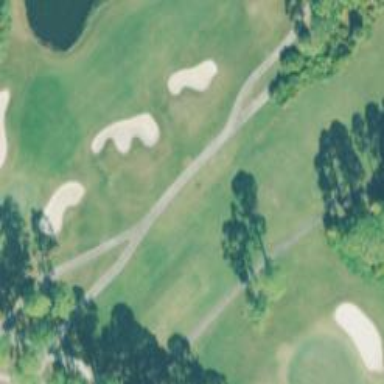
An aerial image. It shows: Service road used as golf cart path.